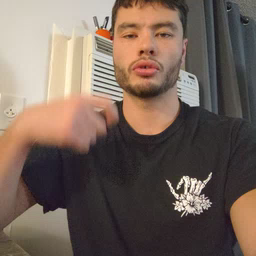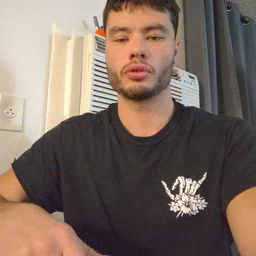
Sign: after